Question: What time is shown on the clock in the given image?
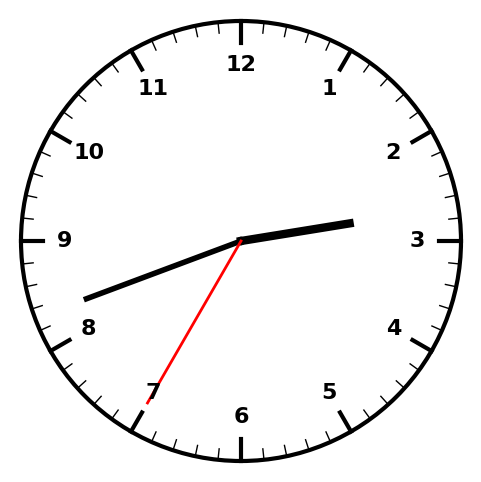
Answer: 02:41:35